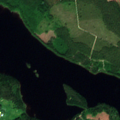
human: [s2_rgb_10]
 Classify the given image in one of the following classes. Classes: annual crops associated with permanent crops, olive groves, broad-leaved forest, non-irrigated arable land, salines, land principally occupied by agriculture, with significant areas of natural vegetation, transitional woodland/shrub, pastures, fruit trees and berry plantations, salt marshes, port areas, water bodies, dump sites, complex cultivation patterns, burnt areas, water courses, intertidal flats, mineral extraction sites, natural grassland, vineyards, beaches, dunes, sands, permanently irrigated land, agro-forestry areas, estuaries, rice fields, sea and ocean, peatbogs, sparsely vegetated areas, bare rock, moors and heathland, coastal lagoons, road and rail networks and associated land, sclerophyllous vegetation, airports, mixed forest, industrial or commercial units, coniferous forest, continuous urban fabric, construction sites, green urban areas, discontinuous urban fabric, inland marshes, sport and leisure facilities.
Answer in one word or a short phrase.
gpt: land principally occupied by agriculture, with significant areas of natural vegetation, coniferous forest, mixed forest, transitional woodland/shrub, water bodies